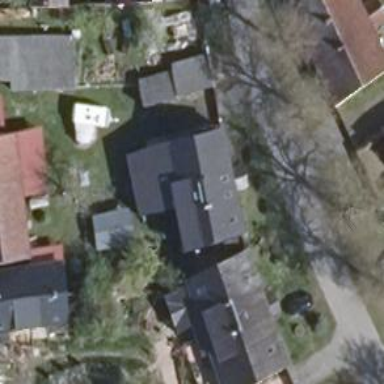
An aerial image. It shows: Building with gabled roof. The roof is dark grey and oriented along the building.